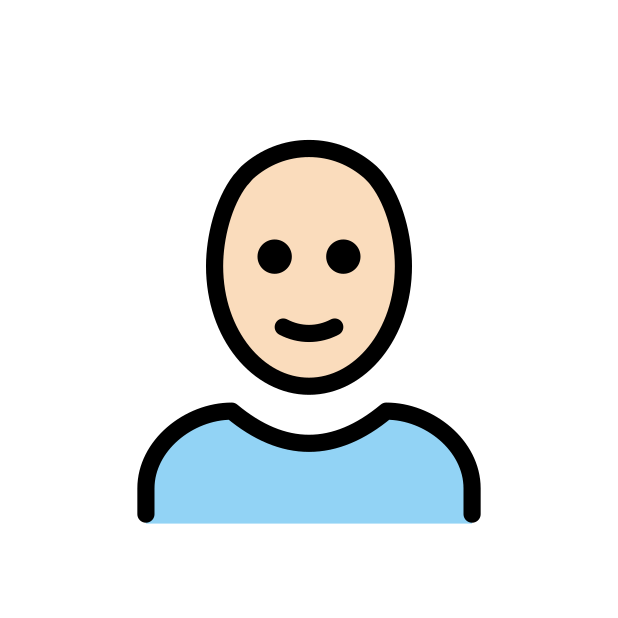
man: light skin tone, bald